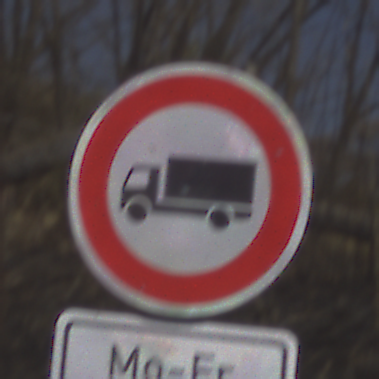
Verkehrszeichen: VerbotFuerKraftfahrzeugeUeberDreiKommaFuenfTonnen
Zusatzzeichen unten: ZeitangabenMitBeschraenkungAufWochentage2
Umgebung: Outdoor, Nature
Tageszeit: Midday
Wetter: Clear
Licht: Natural
Jahreszeit: NotSpecified
Kontrast: HighContrast